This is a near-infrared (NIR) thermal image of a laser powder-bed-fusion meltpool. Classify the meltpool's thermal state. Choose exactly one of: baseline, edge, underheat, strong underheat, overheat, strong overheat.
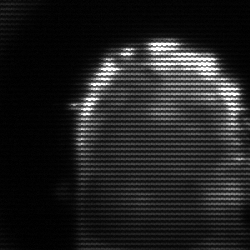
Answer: baseline